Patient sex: M
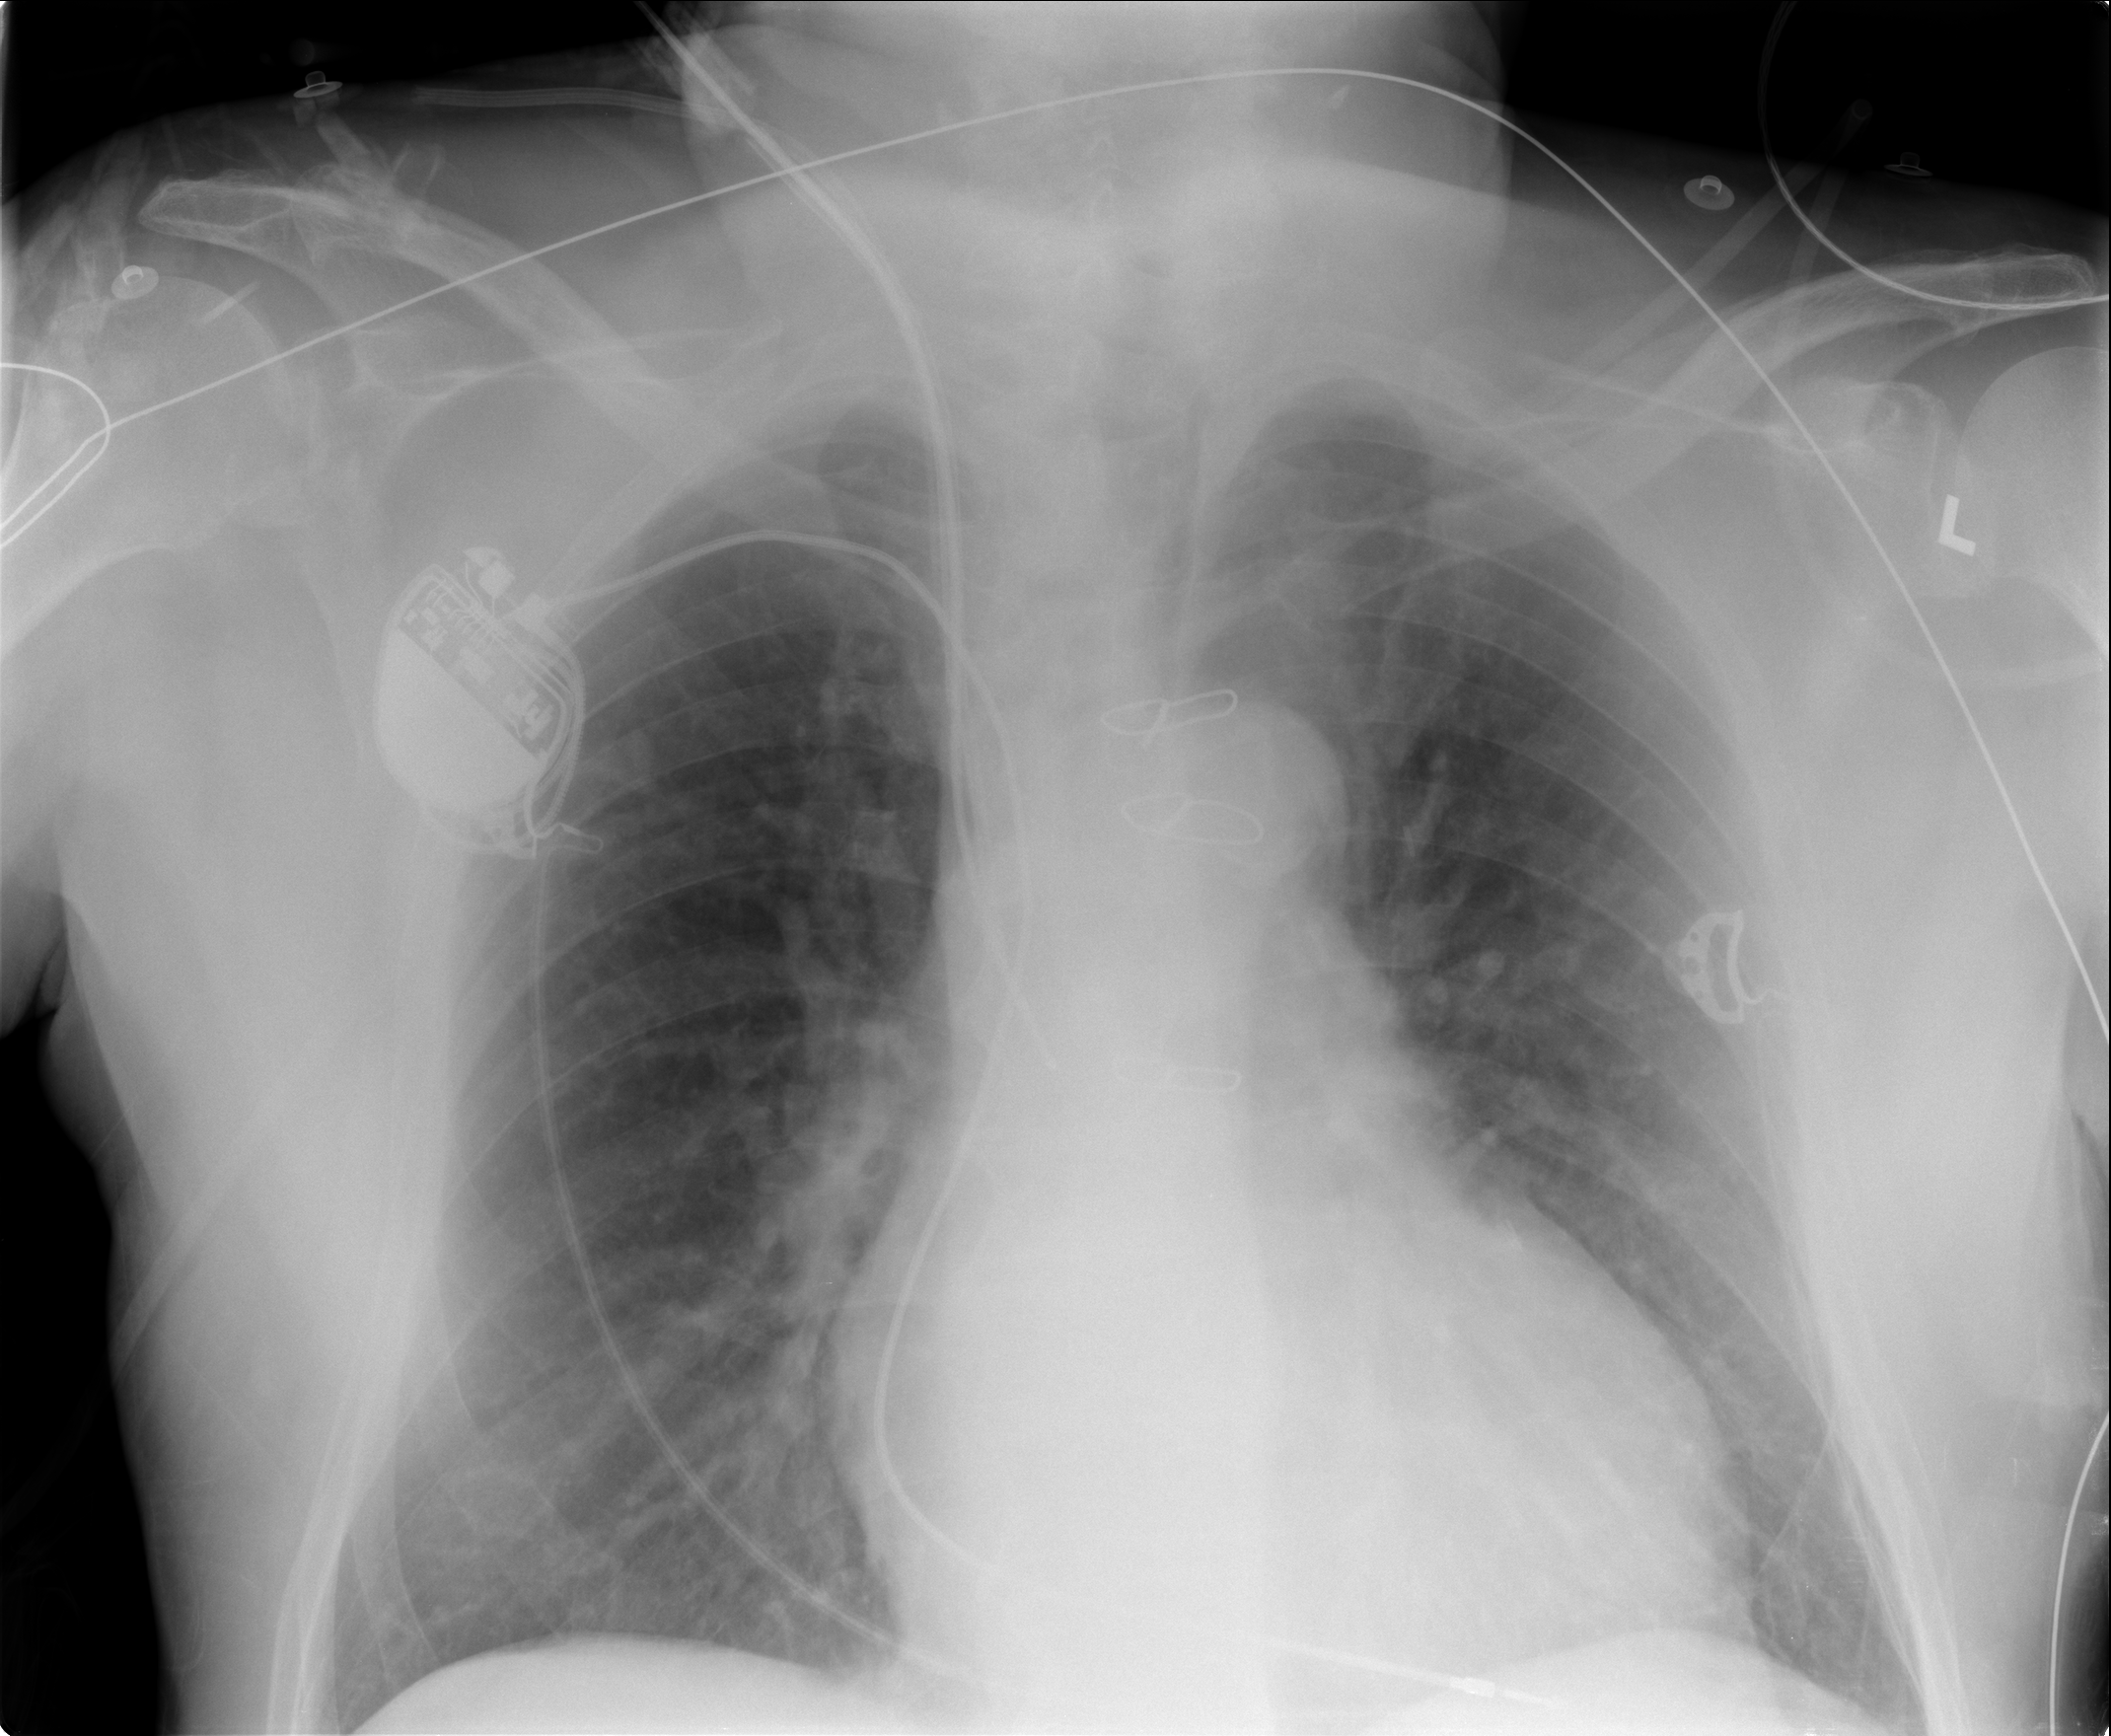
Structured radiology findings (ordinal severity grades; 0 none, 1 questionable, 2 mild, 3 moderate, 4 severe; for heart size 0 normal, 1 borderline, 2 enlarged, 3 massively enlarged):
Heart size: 2
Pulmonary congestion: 2
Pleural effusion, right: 0
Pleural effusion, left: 0
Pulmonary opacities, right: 0
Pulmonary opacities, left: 0
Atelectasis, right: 1
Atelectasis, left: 1